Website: home-depot
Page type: customer-info-address
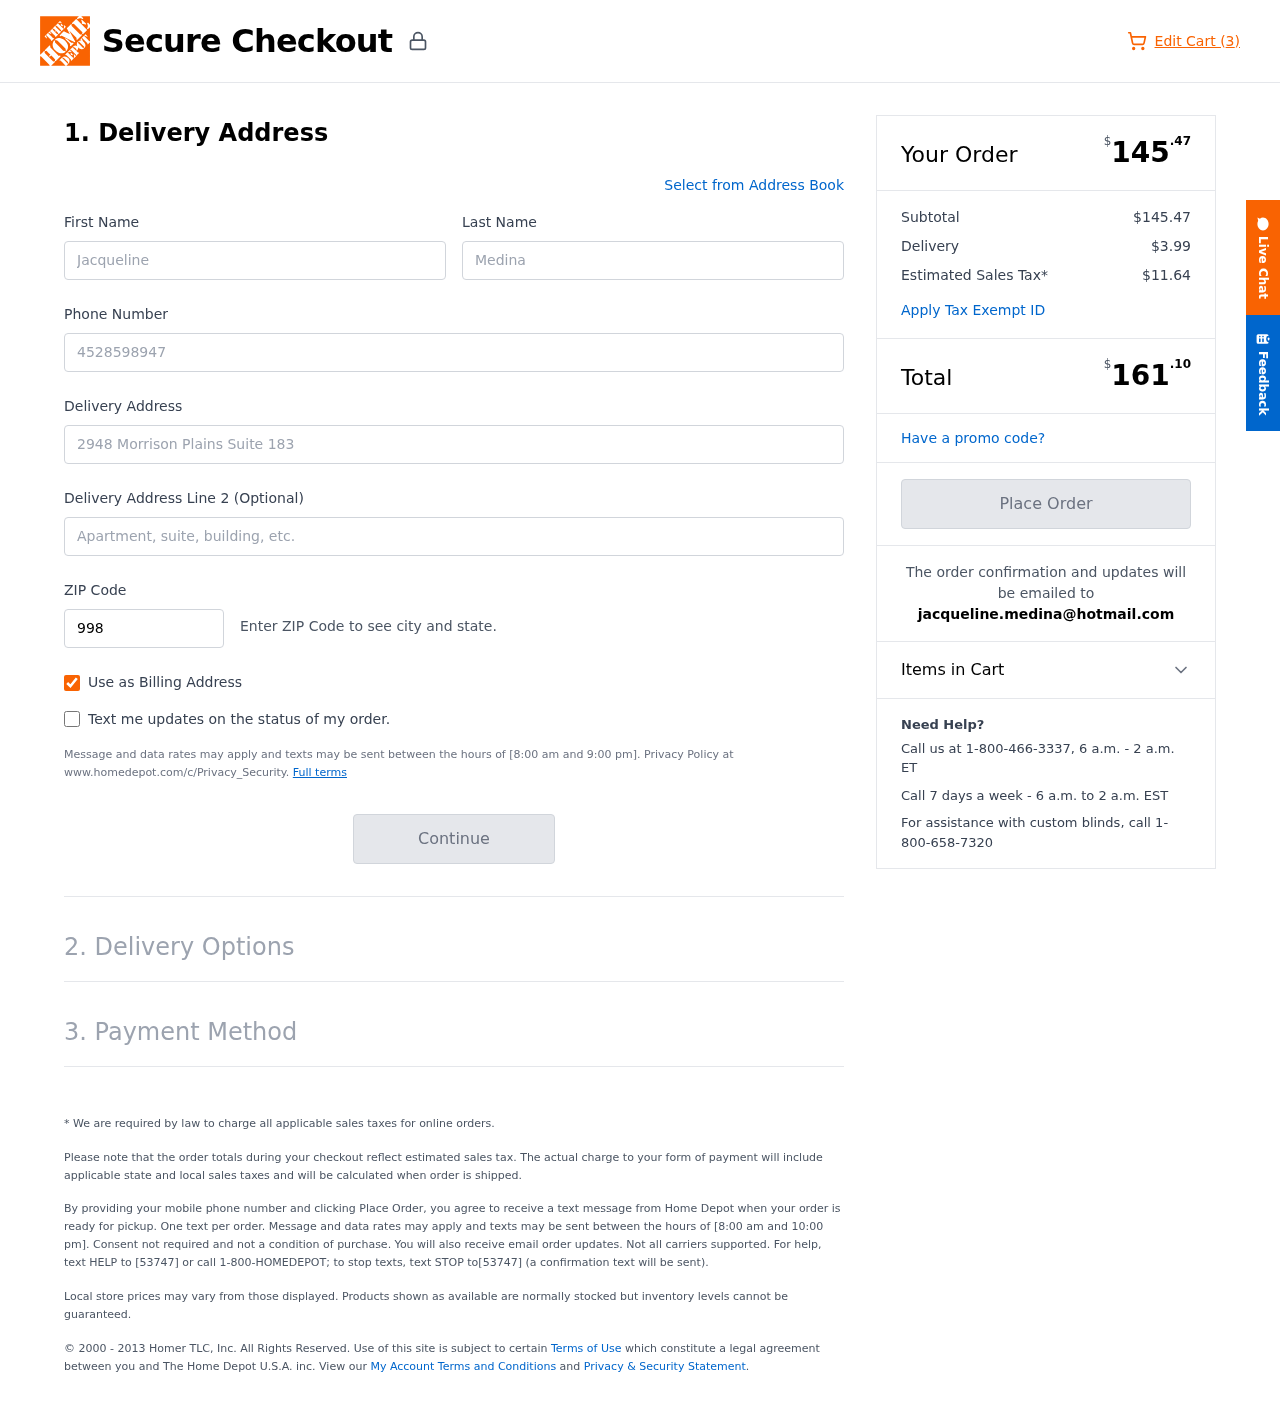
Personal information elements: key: PII_EMAIL
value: jacqueline.medina@hotmail.com
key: PII_FIRSTNAME
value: Jacqueline
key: PII_LASTNAME
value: Medina
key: PII_PHONE
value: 4528598947
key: PII_POSTCODE
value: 99803
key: PII_STREET
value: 2948 Morrison Plains Suite 183
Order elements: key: ORDER_NUM_ITEMS
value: Edit Cart (3)
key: ORDER_SUBTOTAL_HEADER
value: $145.47
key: ORDER_SUBTOTAL
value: $145.47
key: ORDER_SHIPPING_COST
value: $3.99
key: ORDER_TAX
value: $11.64
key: ORDER_TOTAL2
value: $161.10